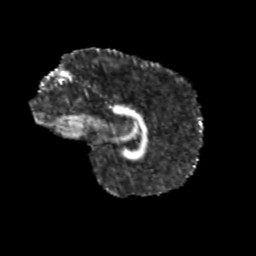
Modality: FA
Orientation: sagittal
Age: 11
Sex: male
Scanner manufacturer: siemens
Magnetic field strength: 3 T
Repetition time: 3.8 s
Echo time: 0.07 s